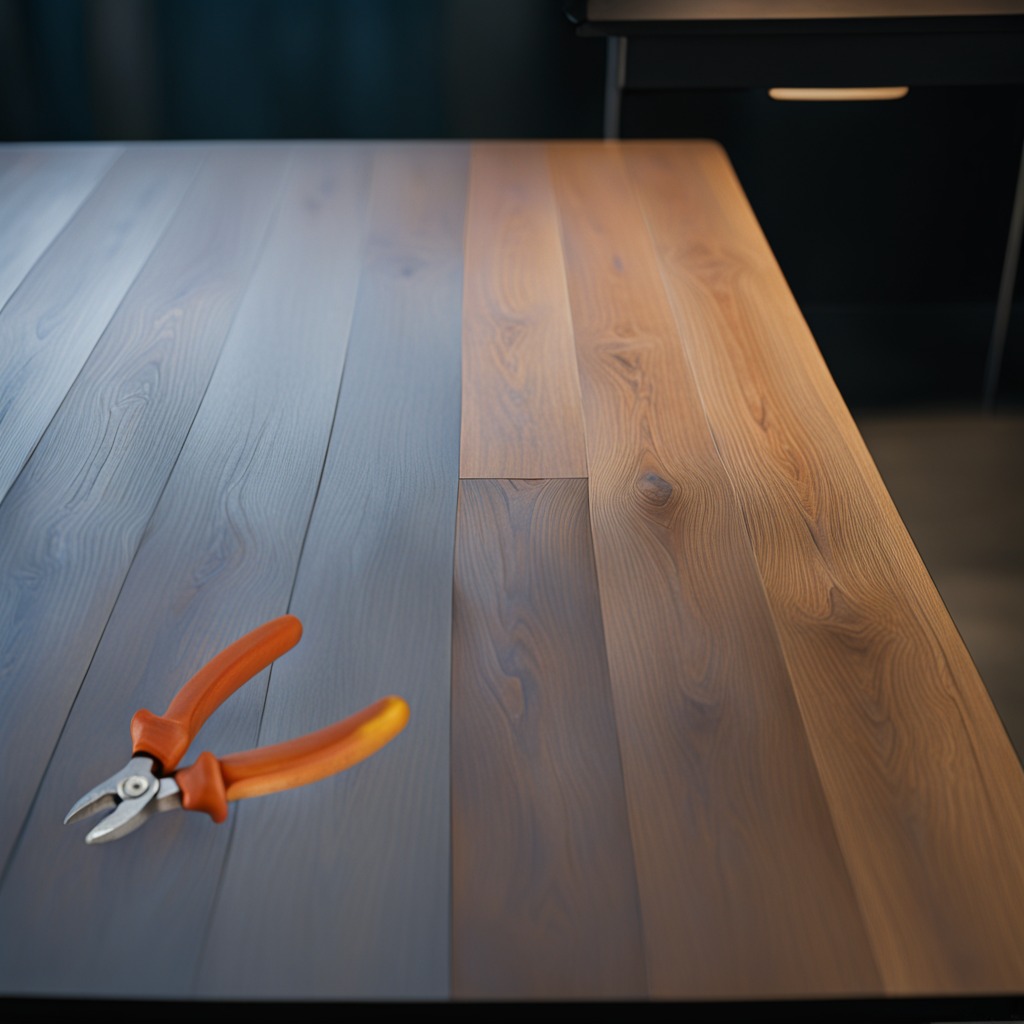
A plier is lying on a table with faint burn marks in a small garage at twilight.